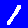
Digit: 1